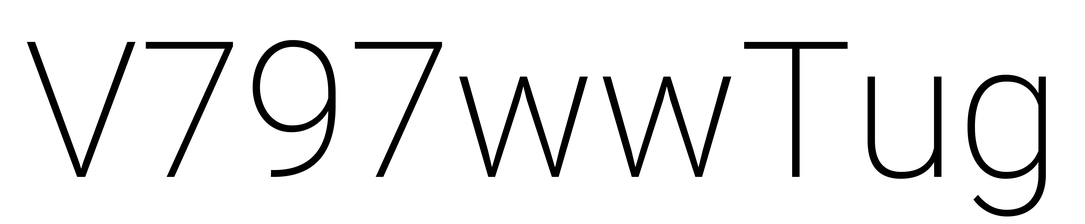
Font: Roboto_ExtraLight